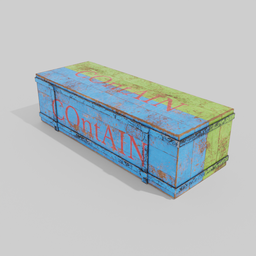
Label: mechanical